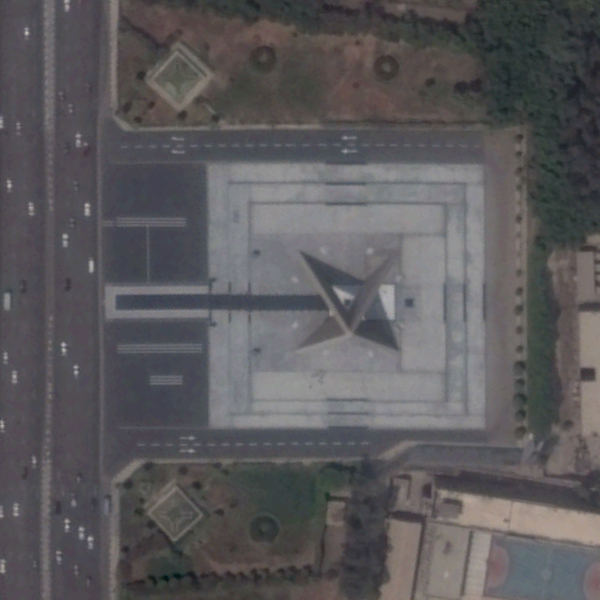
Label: Square